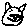
Label: cat